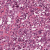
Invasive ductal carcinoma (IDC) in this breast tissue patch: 1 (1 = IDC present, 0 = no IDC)